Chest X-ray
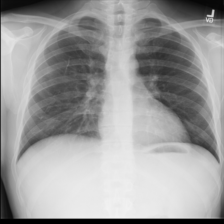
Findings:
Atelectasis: negative
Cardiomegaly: negative
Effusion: negative
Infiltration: negative
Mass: negative
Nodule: negative
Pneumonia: negative
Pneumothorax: negative
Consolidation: negative
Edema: negative
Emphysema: negative
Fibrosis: negative
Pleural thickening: negative
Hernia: negative